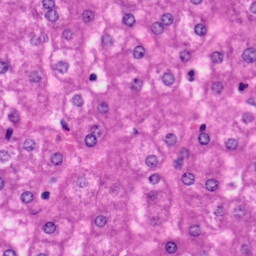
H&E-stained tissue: Liver